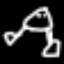
Label: frog